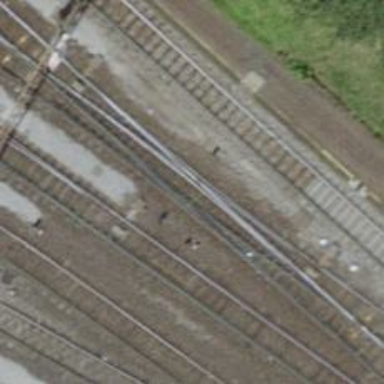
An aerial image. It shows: Single-track electrified railway yard with contact line electrification.